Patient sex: M
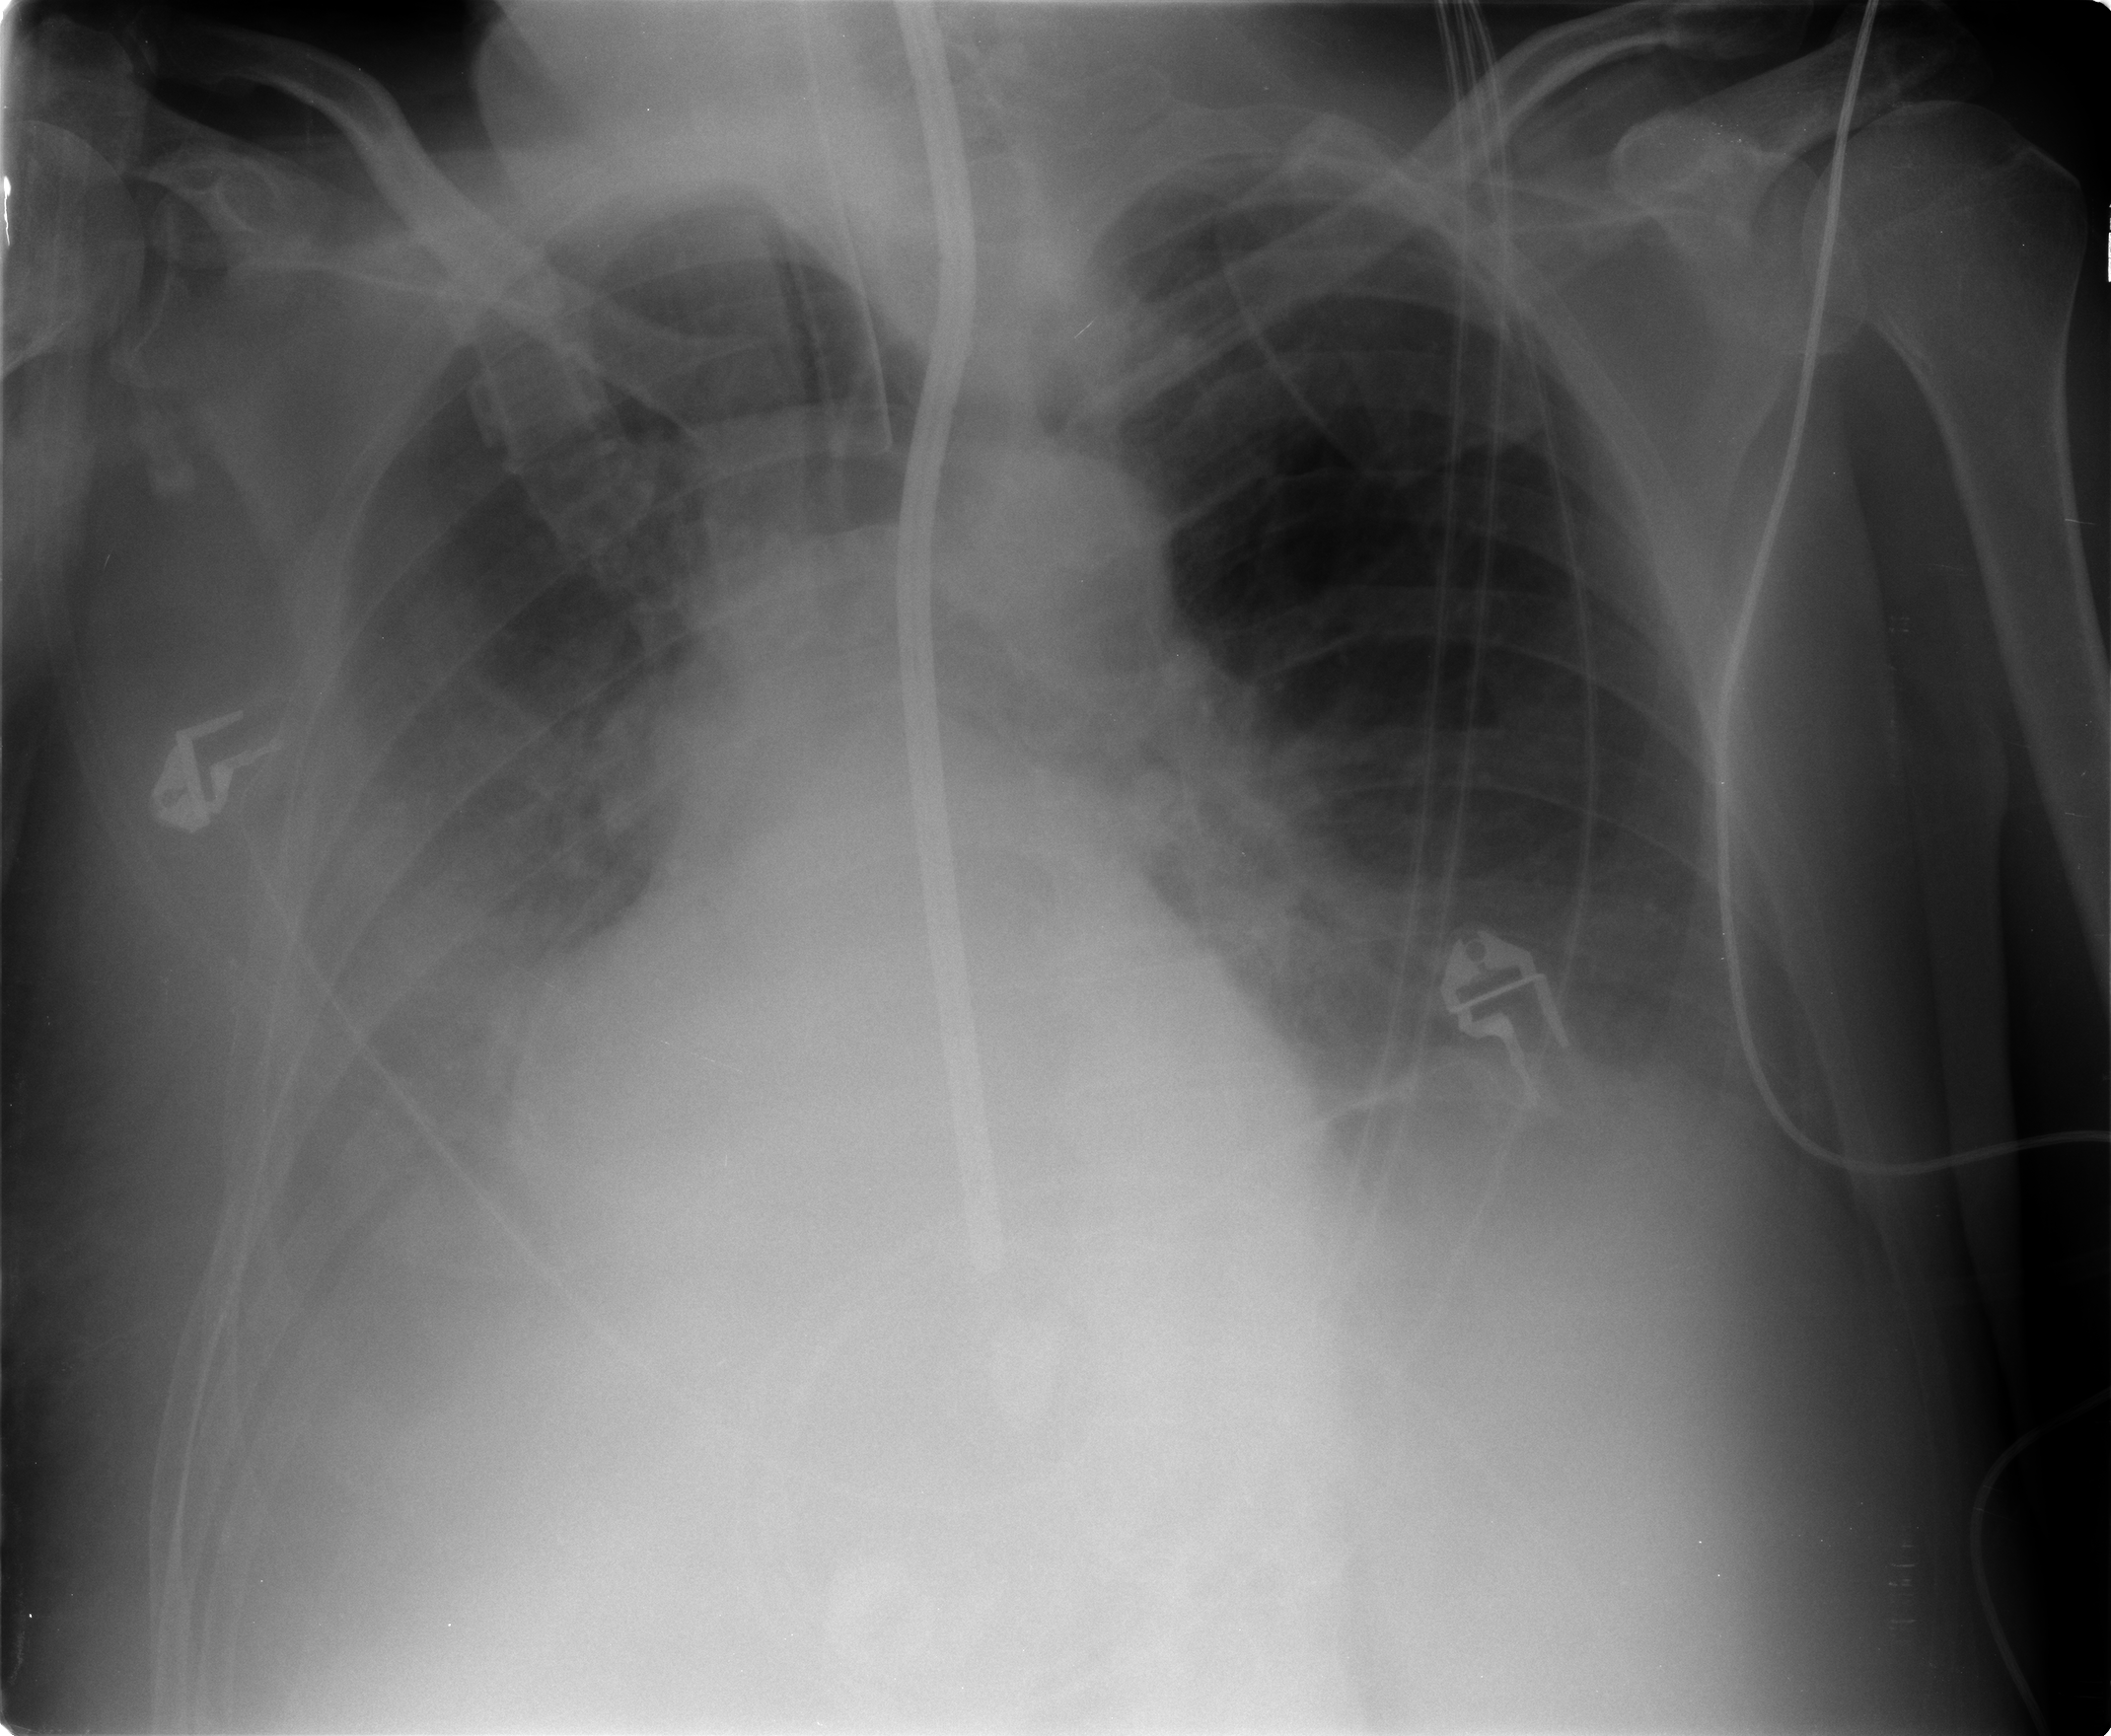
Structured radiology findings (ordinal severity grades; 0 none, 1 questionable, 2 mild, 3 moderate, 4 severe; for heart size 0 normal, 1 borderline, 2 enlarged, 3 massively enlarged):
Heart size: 2
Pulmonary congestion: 1
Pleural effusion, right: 3
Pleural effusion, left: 2
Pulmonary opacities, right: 2
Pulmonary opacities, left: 1
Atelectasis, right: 2
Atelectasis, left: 2